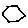
Label: hexagon